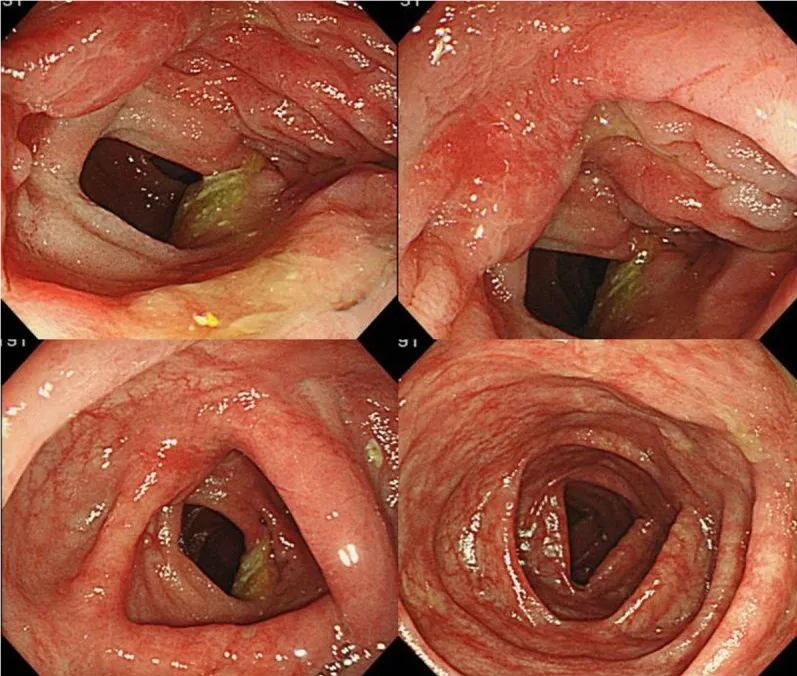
Total colonoscopy shows significant improvement of the ulcers on the anastomosis site.
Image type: endoscopy (gi_endoscopy)